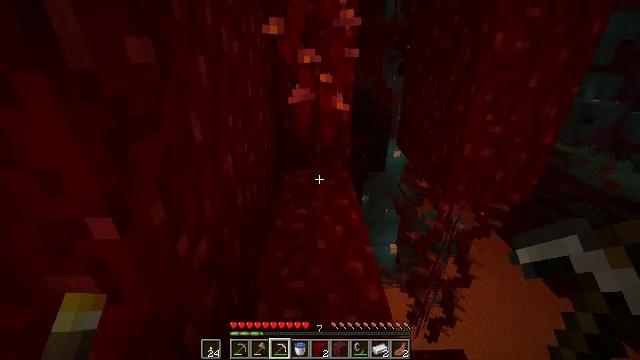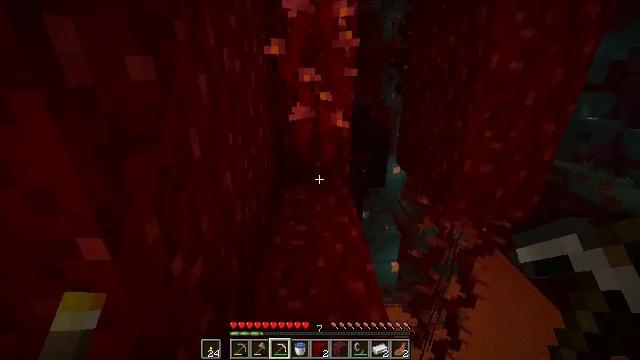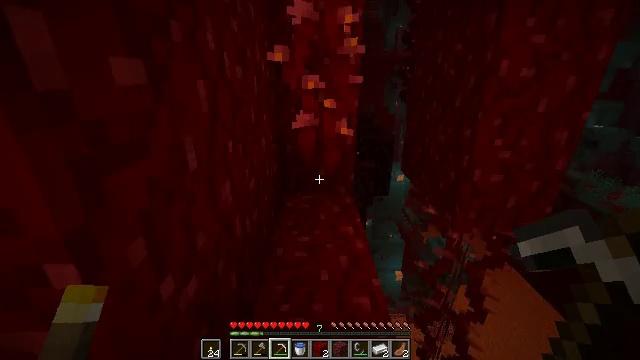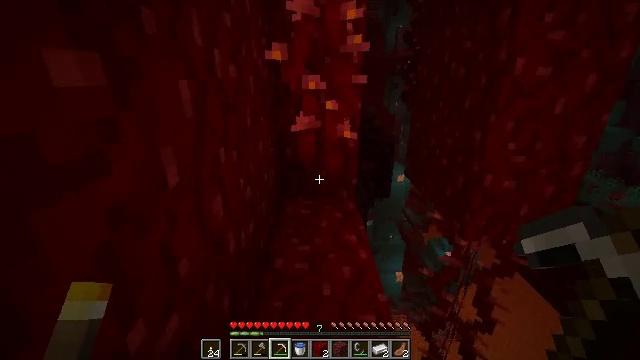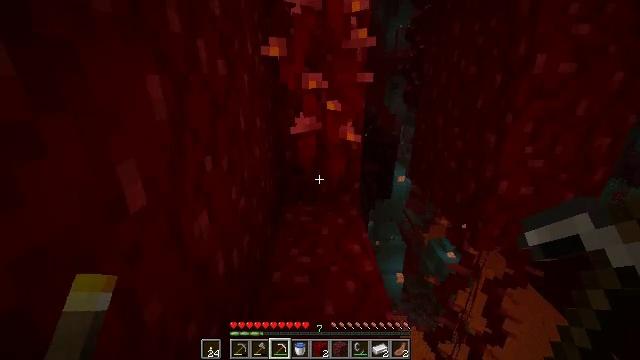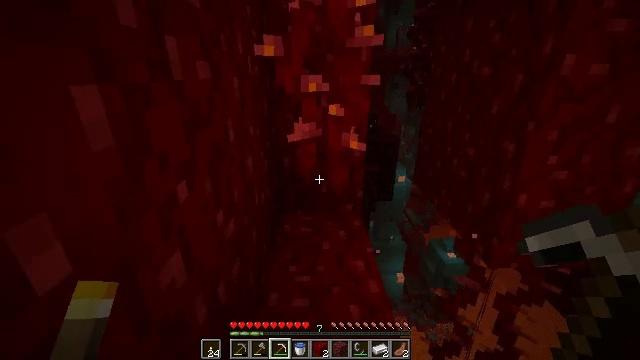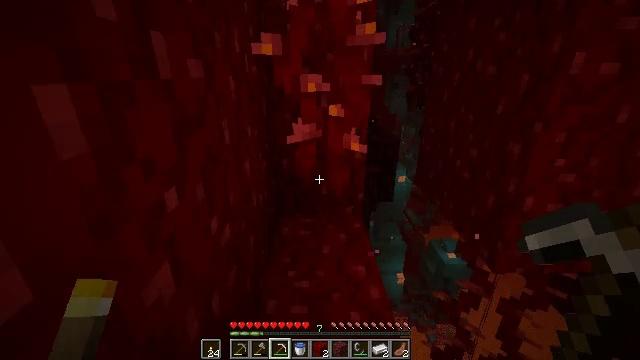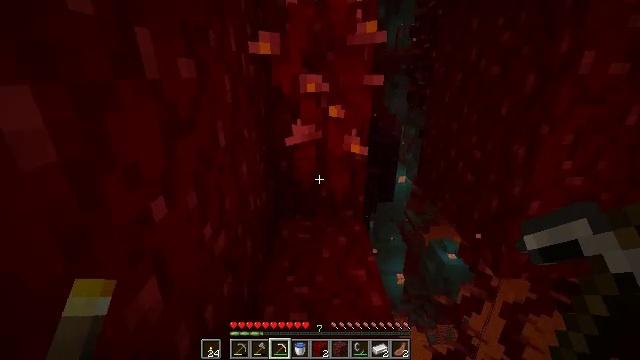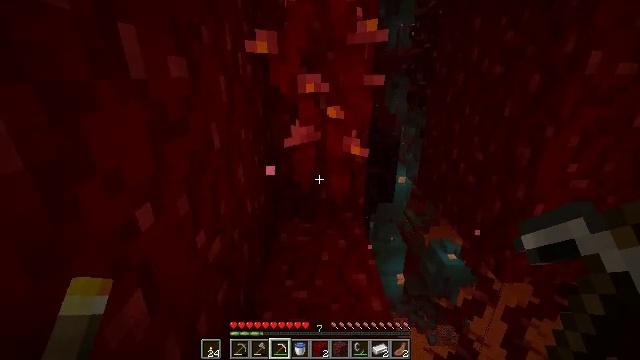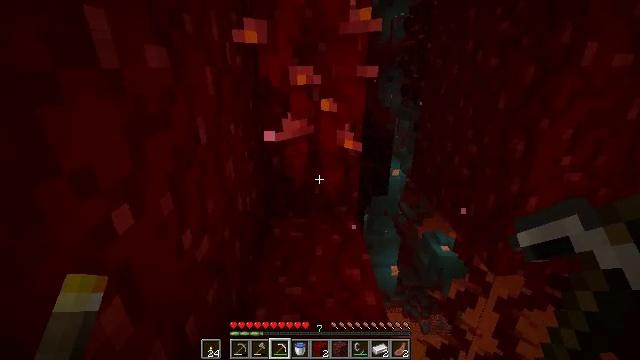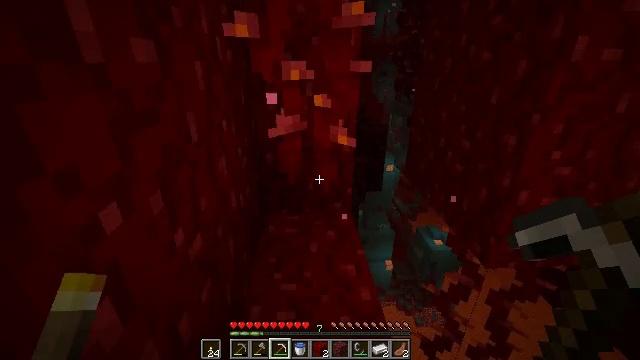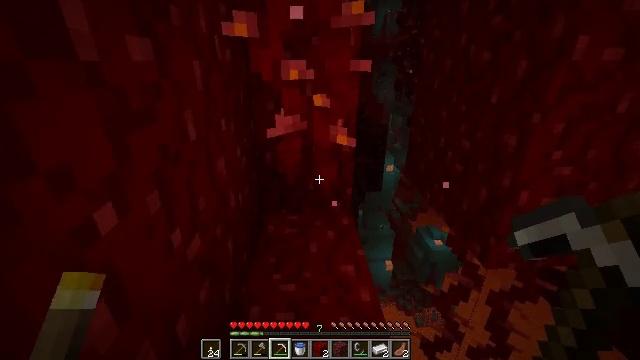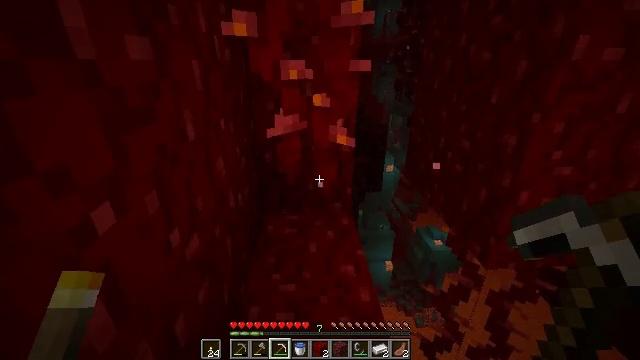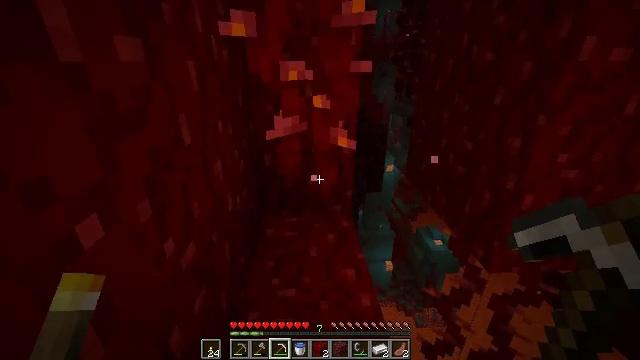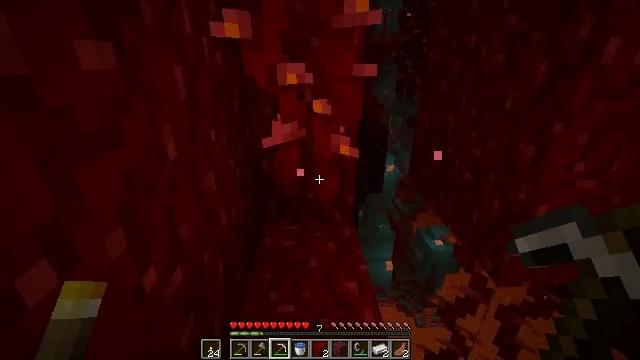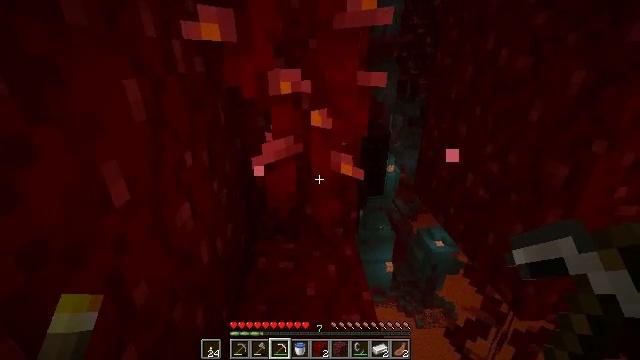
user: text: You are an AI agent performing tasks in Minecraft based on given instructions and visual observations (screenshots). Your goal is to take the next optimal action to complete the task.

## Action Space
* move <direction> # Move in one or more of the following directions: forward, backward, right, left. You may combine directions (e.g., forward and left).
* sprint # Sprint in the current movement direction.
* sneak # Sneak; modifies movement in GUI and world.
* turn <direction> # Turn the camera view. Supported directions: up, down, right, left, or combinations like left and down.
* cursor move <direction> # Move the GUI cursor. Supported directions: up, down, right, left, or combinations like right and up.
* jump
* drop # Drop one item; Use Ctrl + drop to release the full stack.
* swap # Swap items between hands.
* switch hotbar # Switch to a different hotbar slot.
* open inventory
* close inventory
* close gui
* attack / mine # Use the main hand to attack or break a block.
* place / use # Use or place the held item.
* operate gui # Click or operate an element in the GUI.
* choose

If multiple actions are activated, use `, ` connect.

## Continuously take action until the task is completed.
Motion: motion action
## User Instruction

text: Harvest weeping vines plant from the ceiling or ground.
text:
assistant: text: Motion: turn up
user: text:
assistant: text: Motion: move forward, turn up
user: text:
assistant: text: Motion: move forward
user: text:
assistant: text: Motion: move forward
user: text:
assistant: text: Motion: move forward
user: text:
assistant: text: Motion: no_op
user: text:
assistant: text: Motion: no_op
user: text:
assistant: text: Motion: no_op
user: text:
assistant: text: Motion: turn right and down
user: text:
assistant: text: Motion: turn right
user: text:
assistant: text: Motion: no_op
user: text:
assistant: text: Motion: no_op
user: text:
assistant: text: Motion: move forward
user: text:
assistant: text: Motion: move forward
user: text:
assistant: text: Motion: move forward
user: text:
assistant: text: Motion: no_op
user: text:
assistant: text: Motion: no_op
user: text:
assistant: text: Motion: no_op
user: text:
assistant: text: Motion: no_op
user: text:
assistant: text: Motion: no_op
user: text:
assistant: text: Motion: no_op
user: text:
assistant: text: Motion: no_op
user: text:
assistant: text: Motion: attack / mine
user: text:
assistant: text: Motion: attack / mine
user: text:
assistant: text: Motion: attack / mine
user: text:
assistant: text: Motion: attack / mine
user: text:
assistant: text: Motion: attack / mine
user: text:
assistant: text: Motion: attack / mine